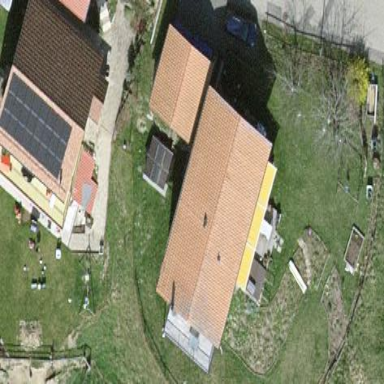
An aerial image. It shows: Simple house.